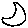
Label: moon